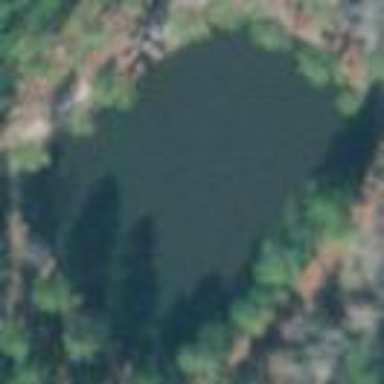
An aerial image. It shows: Pond with natural water.